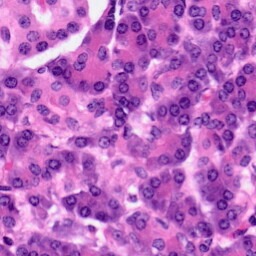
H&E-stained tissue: Pancreatic